Field crop: maize
Growth stage: 2
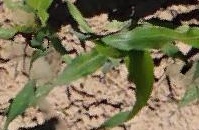
Species: maize